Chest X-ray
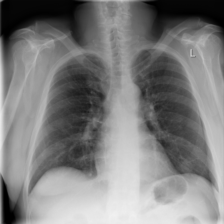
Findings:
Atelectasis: negative
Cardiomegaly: negative
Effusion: negative
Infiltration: positive
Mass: negative
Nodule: negative
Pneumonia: negative
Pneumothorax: negative
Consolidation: negative
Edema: negative
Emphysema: negative
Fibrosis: negative
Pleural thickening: negative
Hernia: negative